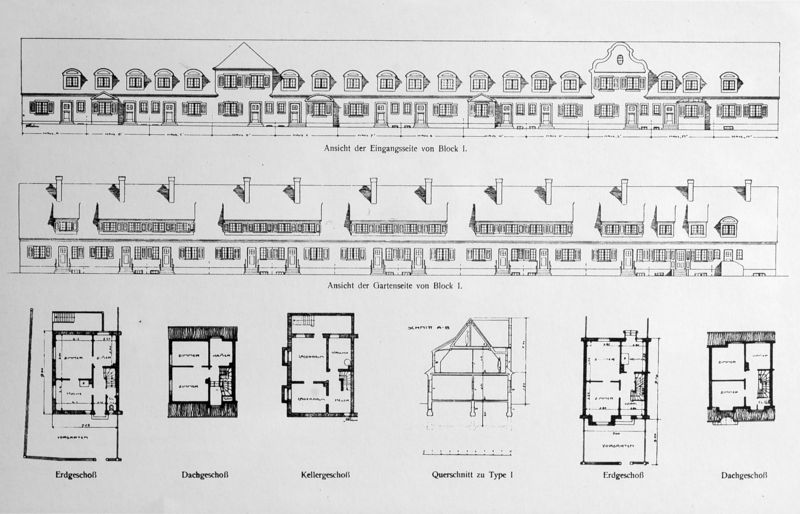
Titel: Architekturzeichnung der Wohnanlage München Laim, Guido-Schneble-Str.17-41/Gunzenlehstr. 1-9/Lechfeldstr.7-10
Künstler: Theodor Fischer
Standort: München
Institution: Wohnanlage München-Laim
Schlagwörter: dunkel, flügel, schatten, weiß, fenster, grau, hell, licht, raum, schwarz, skizze, tür, zeichnung, zimmer, anlage, dach, gebäude, haus, schloss, wand, architektur, barock, lang, sockel, innenraum, häuser, front, kamin, kamine, schornstein, schrift, papier, ansicht, fassade, fassaden, perspektive, türen, dächer, giebel, schornsteine, grafik, graphik, linien, weis, treppen, vorsprung, stufen, tor, aufsicht, eingang, eingänge, keller, fensterladen, palast, stockwerk, balustrade, linie, dachfenster, gauben, hinten, druck, schnitt, schwarzweiss, schraffur, radierung, stich, seite, buchstabe, buchstaben, beschriftung, reihe, dachstuhl, räume, entwurf, vertrag, schema, reihen, tore, risalit, gutshaus, gutshof, mansarde, mezzanin, treppenhaus, konstruktion, siedlung, hot, dachgauben, etagen, gaube, gaupen, geschosse, plan, herrenhaus, horizontal, breit, block, entwürfe, stockwerke, querschnitt, letter, lettern, legende, wohnungen, dachgeschoss, riss, grundriss, vorsprünge, aufriss, maßstab, bauzeichnung, bauplan, traufe, traufständig, aufteilung, raumfolge, innenräume, vorne, dachfirst, schnitte, erdgeschoss, first, raumanordnung, kellergeschoss, eingeschossig, langbau, maße, grundrisse, seitenriss, blaupause, architekturskizze, ansciht, ansichten, häuserreihe, dachreiter, geschoß, häuserblock, einteilung, pläne, plot, konstruktionen, reihenhaus, baukunst, gartenseite, risaliten, mansarden, querschnitte, ochsenauge, zwerchhaus, herrenhof, reihenhäuser, wohnanlage, lukarnen, schrafiert, blck, dachkonstruktionen, eingangsseite, entweurf, fassadengestaltung, fensterlade, gulfhof, zwerchhäuser, schemazeichnung, gellergeschoß, type 1